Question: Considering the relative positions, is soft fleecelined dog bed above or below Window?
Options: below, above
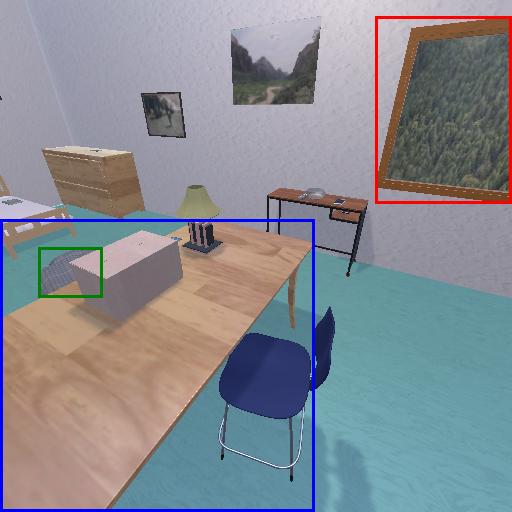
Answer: below